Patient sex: F
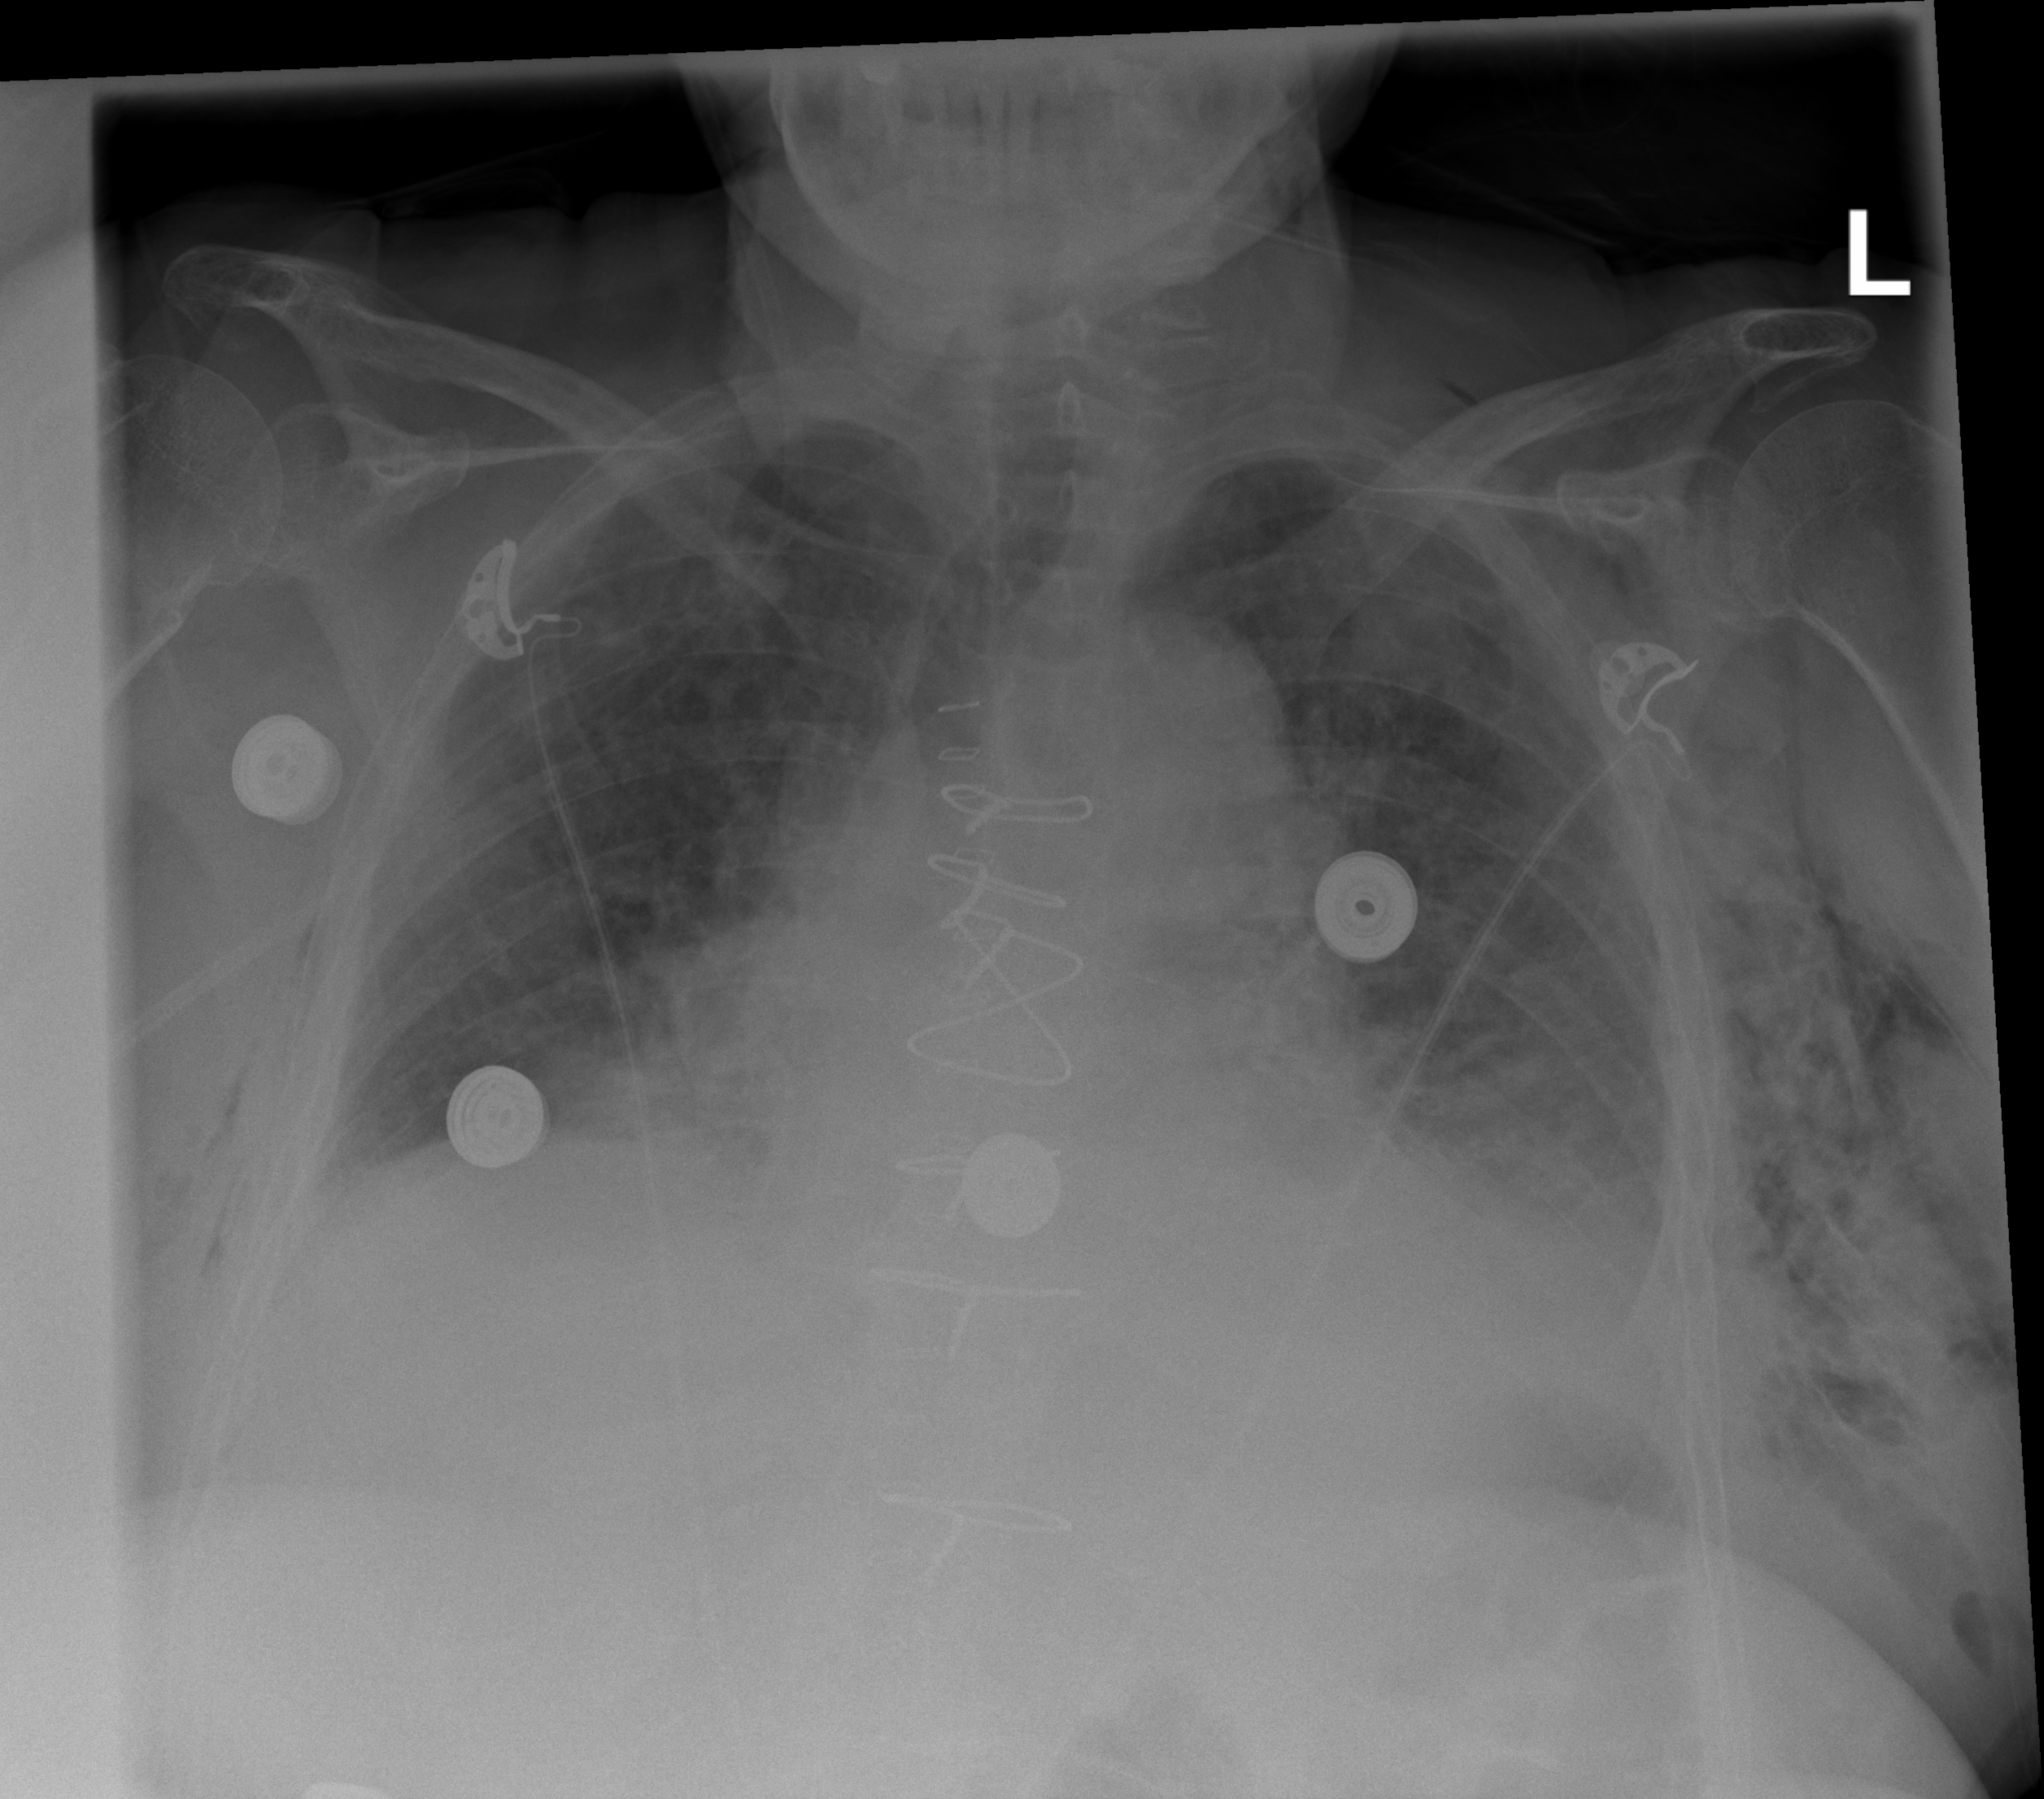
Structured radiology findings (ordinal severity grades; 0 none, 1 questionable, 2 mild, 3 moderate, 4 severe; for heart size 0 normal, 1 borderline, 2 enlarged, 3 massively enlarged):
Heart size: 0
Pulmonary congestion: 2
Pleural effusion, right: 2
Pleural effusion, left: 2
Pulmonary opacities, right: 2
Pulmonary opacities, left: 2
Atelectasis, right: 2
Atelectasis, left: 2